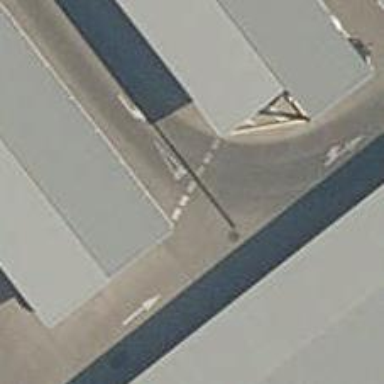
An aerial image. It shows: Road with "give way" sign.